Question: I have two graphical elements: One Badge for a Region (EUW) and a Sold Out Stamp. I want that the stamp is in front of the region badge. I always thought that this is something where I can use z-index but this just doesn't work for me.
Here is an image of my problem:
'''
.region-badge {
position: absolute;
top: 26px;
right: 26px;
background: url(../images/region_badge.png) no-repeat;
height: 47px;
width: 47px;
display: block;
line-height: 47px;
text-align: center;
text-transform: uppercase;
color: #fff;
font-size: 12px;
font-weight: bold;
z-index: 1;
}
.sold-out {
position:relative;
}
.sold-out::before{
content: url(../images/sold_out_stamp2.png);
transform: scale(.5);
position:absolute;
z-index: 40;
top:-50px;
left:70px;
}
'''
'''
<div class="rotate sold-out">
<a href="images/packages/background01.jpg" rel="imagebox" title="SockMonkee">
<img src="images/packages/background01.jpg" alt=""/></a>
</div>
<div class="region-badge">euw</div>
'''
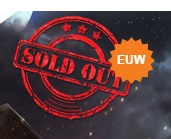
Answer: try this.,
'''
<div class="rotate sold-out">
<a href="images/packages/background01.jpg" rel="imagebox" title="SockMonkee">
<img src="images/packages/background01.jpg" alt=""/>
</a>
<div class="region-badge">euw</div>
</div>
'''